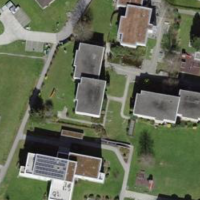
EUNIS habitat code: 55
Species observed at this site:
Cotinus coggygria
Fagus sylvatica